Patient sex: M
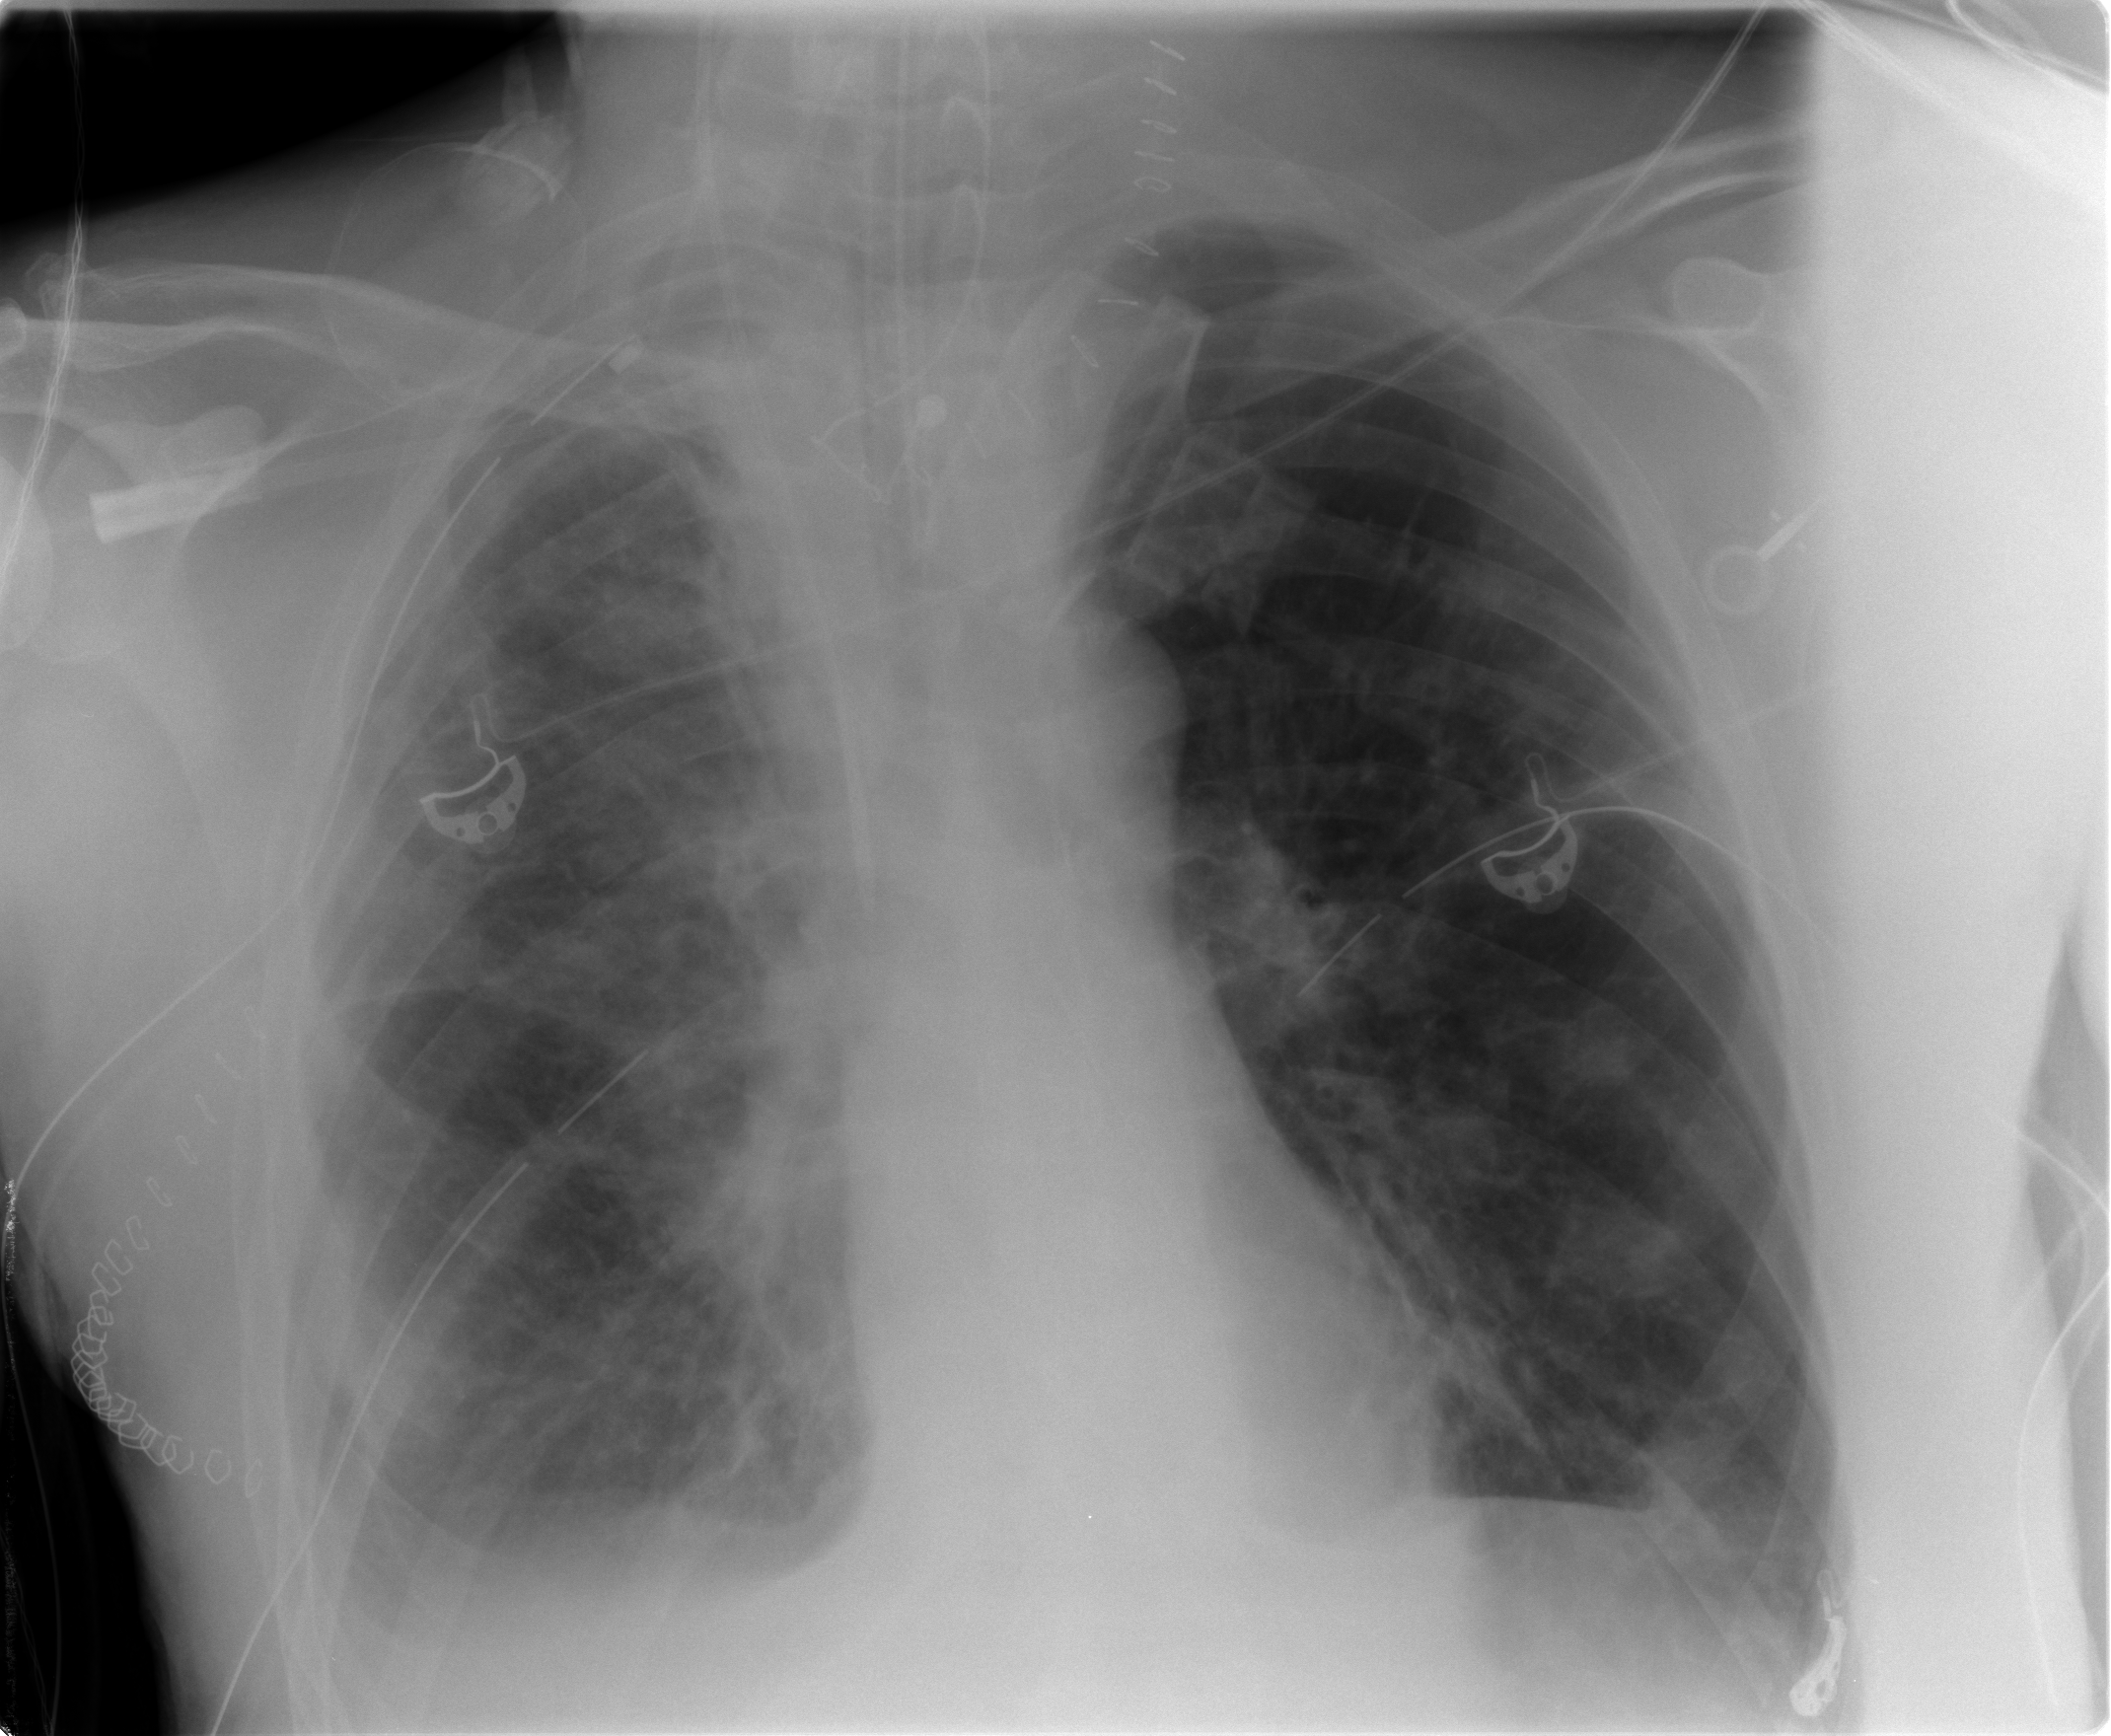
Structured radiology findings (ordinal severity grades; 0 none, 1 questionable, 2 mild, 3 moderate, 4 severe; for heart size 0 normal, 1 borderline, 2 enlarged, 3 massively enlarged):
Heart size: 0
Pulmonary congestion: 1
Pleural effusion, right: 2
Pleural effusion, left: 1
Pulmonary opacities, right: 3
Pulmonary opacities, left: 0
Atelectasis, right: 2
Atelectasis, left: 1